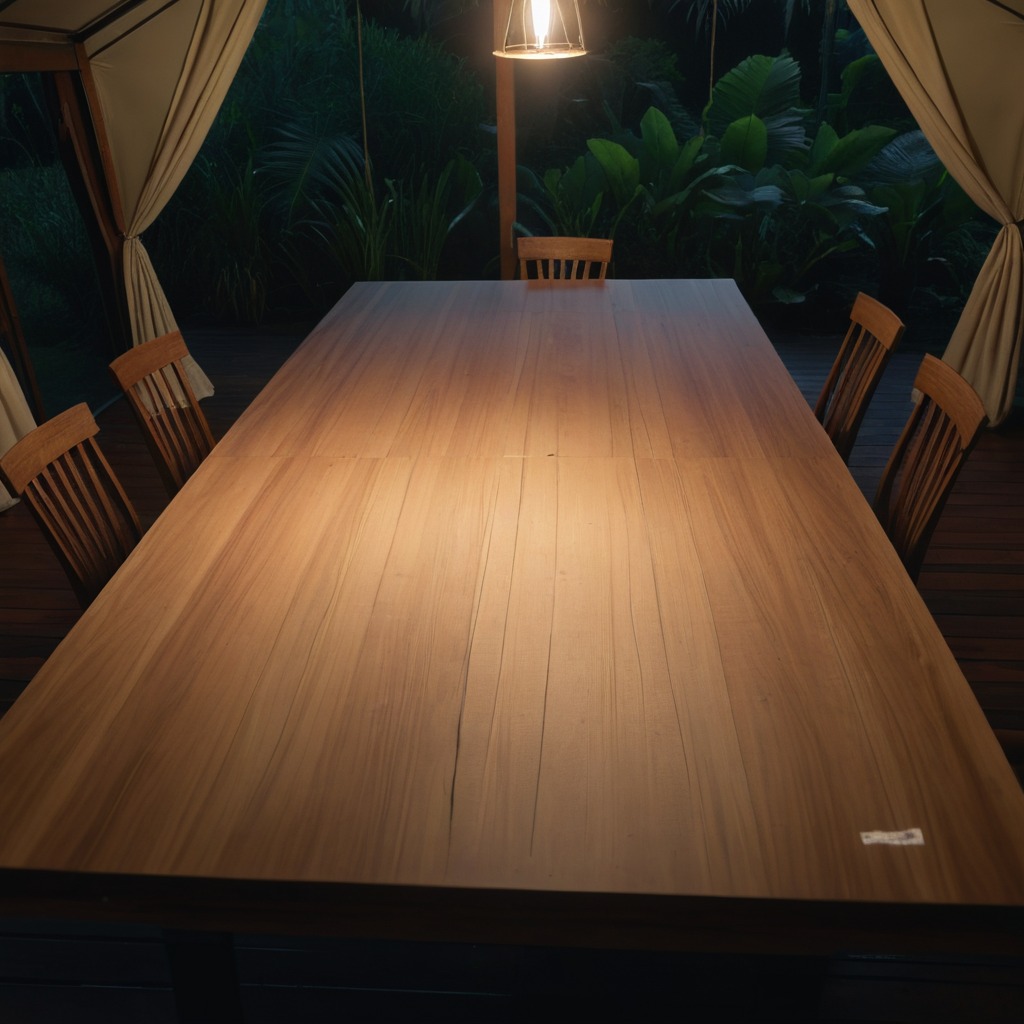
A metal screw is lying on a wooden table inside a jungle field workshop tent at night dim ambient light soft shadows worn but